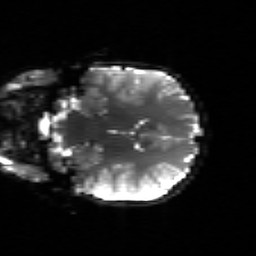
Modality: sbref
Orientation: coronal
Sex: female
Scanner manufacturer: siemens
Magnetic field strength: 3 T
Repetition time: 5 s
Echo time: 0.071 s